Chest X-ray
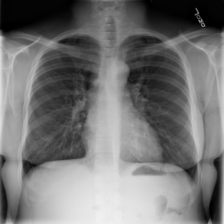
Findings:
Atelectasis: negative
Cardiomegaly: negative
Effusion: negative
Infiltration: negative
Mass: negative
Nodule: negative
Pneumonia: negative
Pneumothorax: negative
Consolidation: negative
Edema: negative
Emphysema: negative
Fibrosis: negative
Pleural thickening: negative
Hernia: negative